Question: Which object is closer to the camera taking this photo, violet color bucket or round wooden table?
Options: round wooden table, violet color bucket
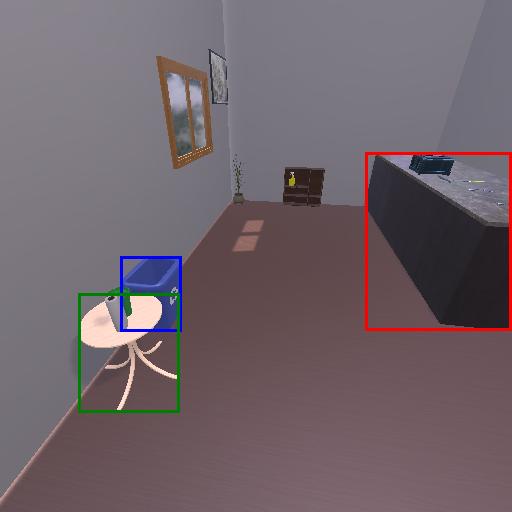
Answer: round wooden table